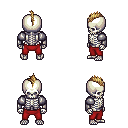
a pixel art fantasy rpg character, male body template, skeleton, steel arm armor, red pants, blonde mohawk hairstyle, four views (front, back, left, right), 2x2 character sprite sheet, small pixel art, hard edges, no anti-aliasing